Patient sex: M
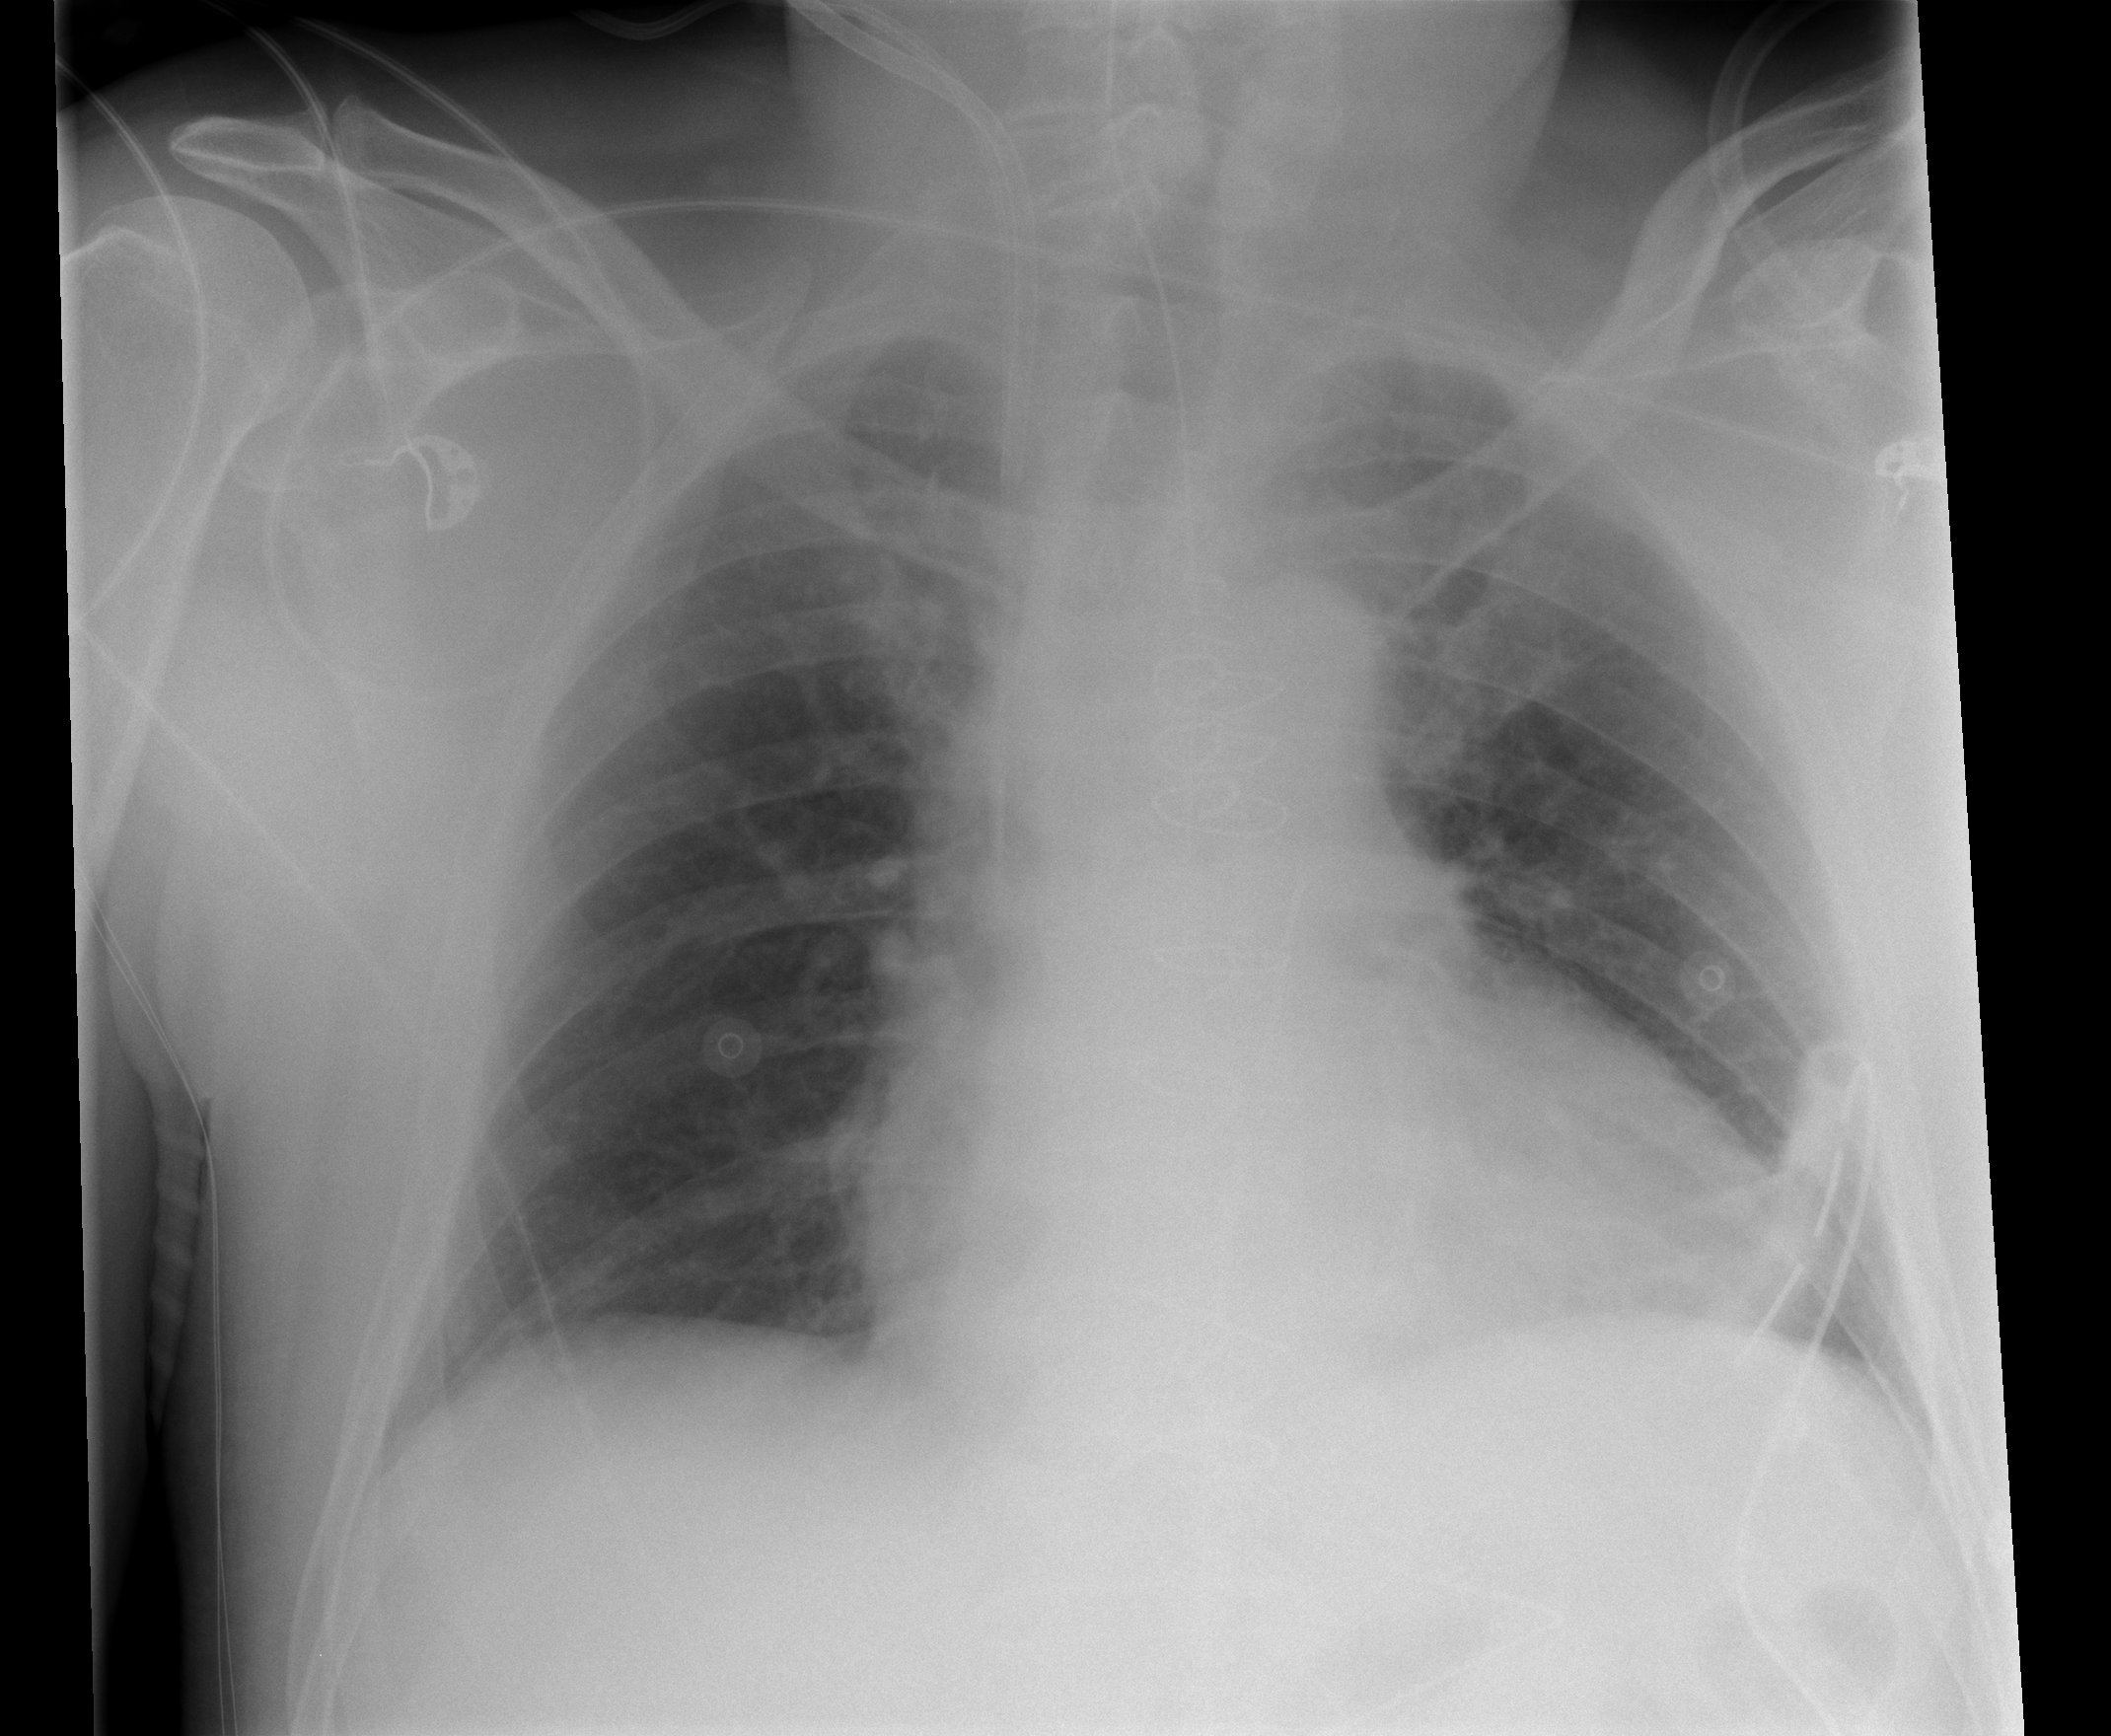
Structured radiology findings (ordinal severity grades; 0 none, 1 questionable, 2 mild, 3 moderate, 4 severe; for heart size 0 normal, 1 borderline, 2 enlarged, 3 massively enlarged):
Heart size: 0
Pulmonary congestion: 0
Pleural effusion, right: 0
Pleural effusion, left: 0
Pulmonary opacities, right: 0
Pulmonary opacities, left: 0
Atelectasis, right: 1
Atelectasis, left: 1